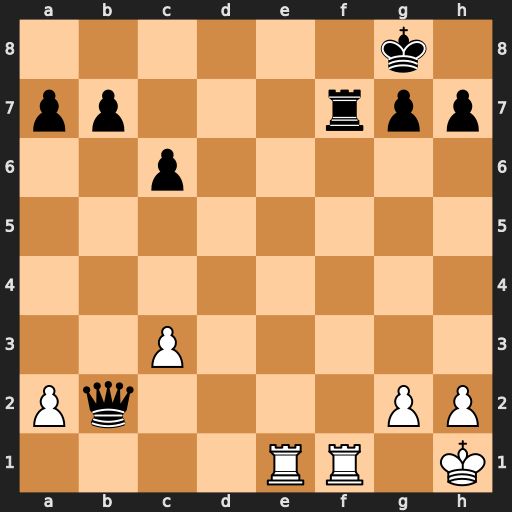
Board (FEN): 6k1/pp3rpp/2p5/8/8/2P5/Pq4PP/4RR1K
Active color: w
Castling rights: -
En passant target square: -
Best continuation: Re8+ Rf8 Rfxf8#